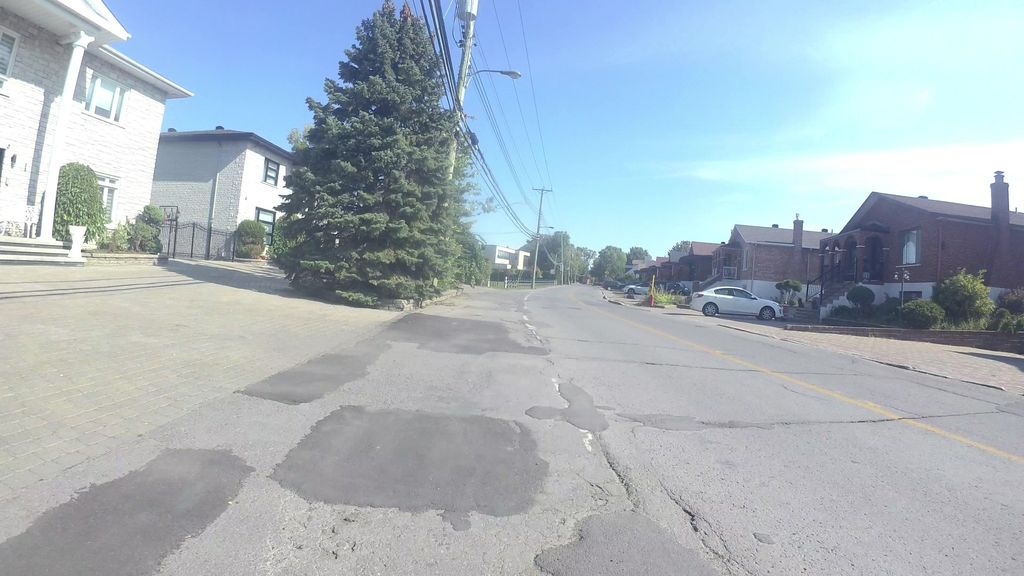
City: montreal